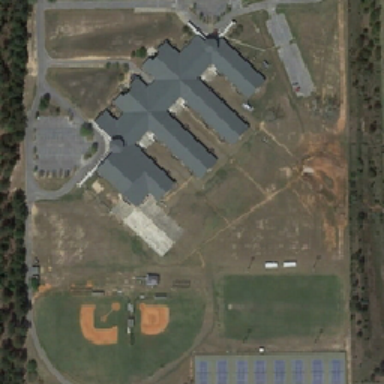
A column of two baseball fields and a tennis court next to a group of grey buildings .